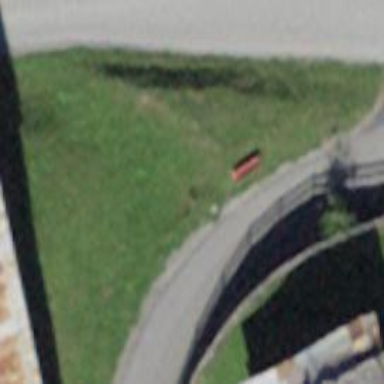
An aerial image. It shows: Bench for seating.